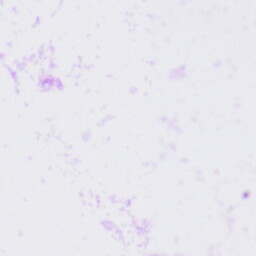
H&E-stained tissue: Tonsil